Question: New to the WPF world and need to implement a dynamic column view.
I can conceptually visualize the idea, but am not able to turn this into an implementation.
StackPanel -> ListView -> Textboxes.
The whole idea is to display profiles as columns for a selected entity, based on the entity selected, the profiles can change, so I want to display profiles as dynamic columns.
A Profile will have 54 items, which can be represented as a textbox vertically.
So if i have an observable collection that represents the profile items (54 items), when bound to a usercontrol and user control loaded into the listview vertically.
So each profile added will be added horizontally on the stack panel, so i can get all profiles as dynamic columns.
Any ideas or pointers on how i can implement this via xaml, and how should my model objects should look like ?
Hope i have put my idea across properly :)
** adding a very quick hand sketch of whats required.
The columns col1..col2..... are ideally a collection that has the data to be displayed in the textboxes denoted by the rectangle boxes inside the column.
Each colum across can be varied.
so the data I get from my service ideally is a Collection of Collection.
so The first collection contains the Col1..Col2..Col3... items...
At first thought this sounds very much like a grid, but the datamodel does not fit a grid display style.
Each of those Col1..col2..col3 is inside the first collection as another collection.
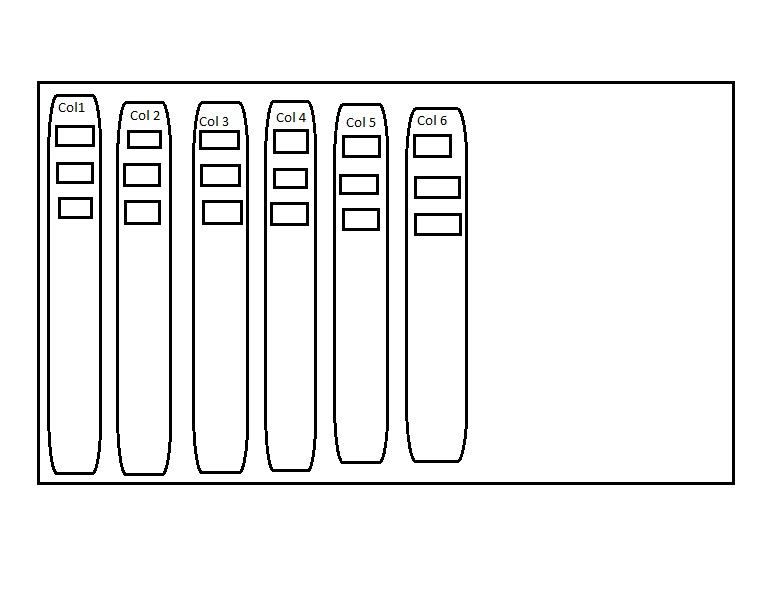
Answer: I have managed to solve the layout and display of the data as required above, thanks to SO and a mix and match of various answers got me this.
So the below XAML creates any number of listitems horizontally.
'''
<Grid x:Name="LayoutRoot" Background="White">
<StackPanel Height="301" HorizontalAlignment="Left" Margin="37,42,0,0" Name="stackPanel1"
VerticalAlignment="Top" Width="795">
<StackPanel.Background>
<LinearGradientBrush EndPoint="0.5,1" StartPoint="0.5,0">
<GradientStop Color="Black" Offset="0" />
<GradientStop Color="White" Offset="1" />
<GradientStop Color="Silver" Offset="0.006" />
</LinearGradientBrush>
</StackPanel.Background>
<ItemsControl x:Name="tStack" Grid.Column="0" ItemsSource="{Binding Profiles}" >
<ItemsControl.ItemsPanel>
<ItemsPanelTemplate>
<StackPanel Orientation="Horizontal"/>
</ItemsPanelTemplate>
</ItemsControl.ItemsPanel>
<ItemsControl.ItemTemplate>
<DataTemplate>
<Grid HorizontalAlignment="Left">
<Grid.RowDefinitions>
<RowDefinition/>
<RowDefinition/>
</Grid.RowDefinitions>
<Button Grid.Row="0" Content="{Binding Name}"/>
<ListBox Grid.Row="1" Height="209" Name="listBox1" Width="98" HorizontalAlignment="Left"
ItemsSource="{Binding Path=Profile, Mode=TwoWay}"/>
</Grid>
</DataTemplate>
</ItemsControl.ItemTemplate>
</ItemsControl>
</StackPanel>
</Grid>
'''